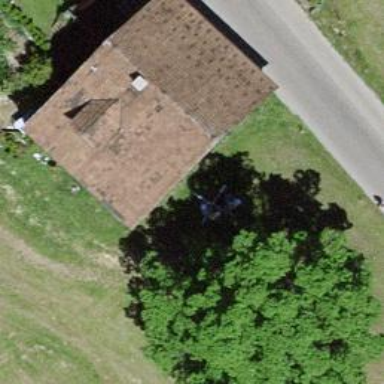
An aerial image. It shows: Farm building with gabled roof.